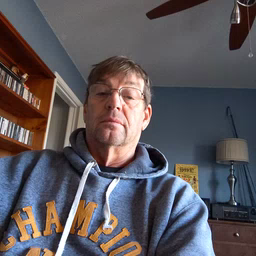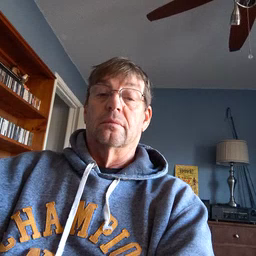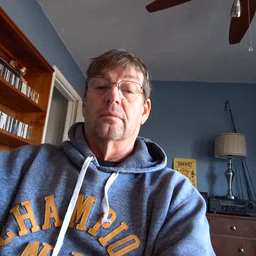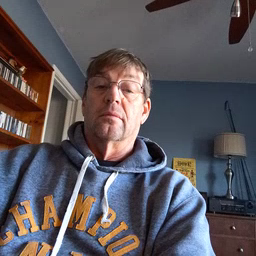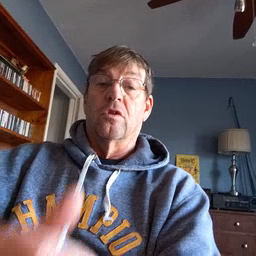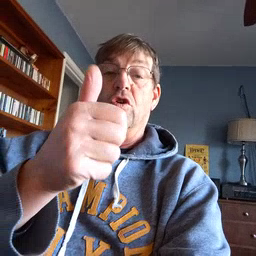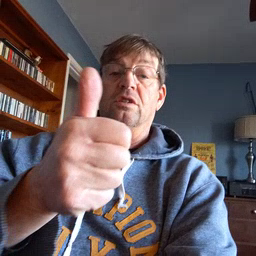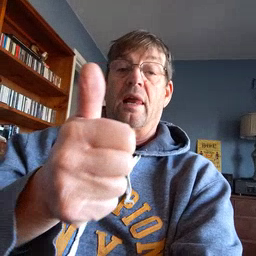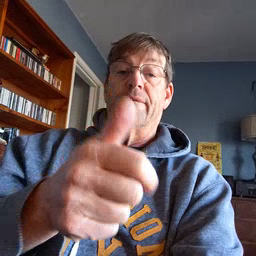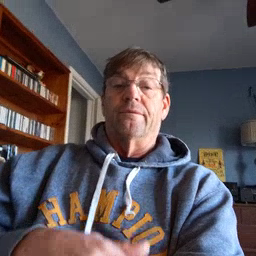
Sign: yourself